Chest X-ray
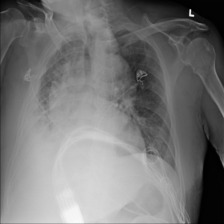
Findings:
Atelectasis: negative
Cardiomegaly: positive
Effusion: positive
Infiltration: negative
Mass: negative
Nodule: negative
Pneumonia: negative
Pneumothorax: negative
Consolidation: negative
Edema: negative
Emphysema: negative
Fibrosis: negative
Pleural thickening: positive
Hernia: negative